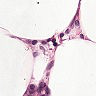
Metastatic tissue present: no